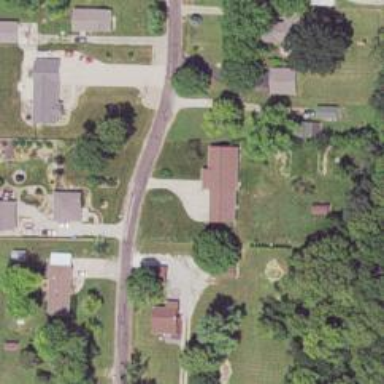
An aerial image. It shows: Residential road.